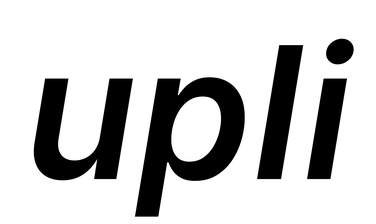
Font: Inter-Italic_SemiBold_Italic